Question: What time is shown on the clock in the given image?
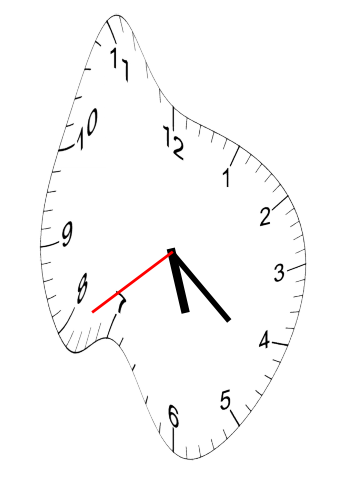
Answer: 05:21:39